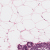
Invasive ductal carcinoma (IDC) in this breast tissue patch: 0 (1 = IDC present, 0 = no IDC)